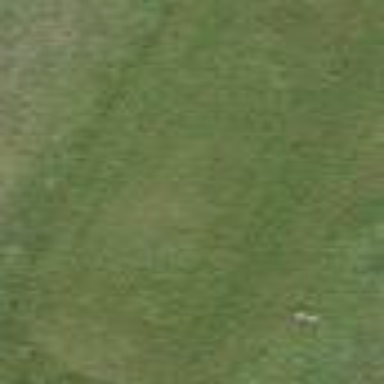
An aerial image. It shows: Golf tee on grassy land.